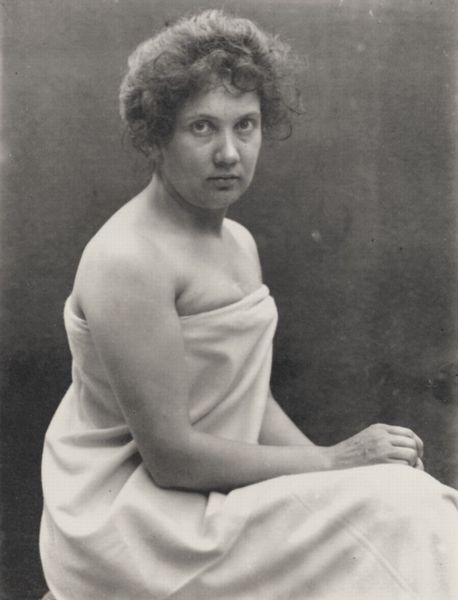
Titel: Porträtaufnahme von Jeanne
Künstler: Francois Emile Zola
Schlagwörter: akt, hand, nackt, weiß, sitzen, brust, busen, ellbogen, finger, frau, frisur, grau, hintergrund, licht, mund, nase, profil, schwarz, stirn, blick, tuch, alt, arm, arme, augen, falten, gesicht, trauer, bildnis, hals, hände, portrait, porträt, nass, haare, halbfigur, sitzend, en face, kinn, lippen, locken, schulter, schultern, seitlich, wangen, modell, trocken, ernst, atelier, handtuch, faltenwurf, model, foto, fotografie, photographie, bad, schulterfrei, schwarz-weiss, badetuch, halbprofil, gewickelt, studio, brustansatz, pausbacken, hinger, sauna, jeanne zola, jeanne, krauses haar